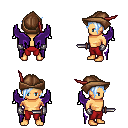
a pixel art fantasy rpg character, male body template, human, tanned skin, purple wings, red pants, white cyan pixie cut hairstyle, leather cap, metal gloves, dagger, four views (front, back, left, right), 2x2 character sprite sheet, small pixel art, hard edges, no anti-aliasing